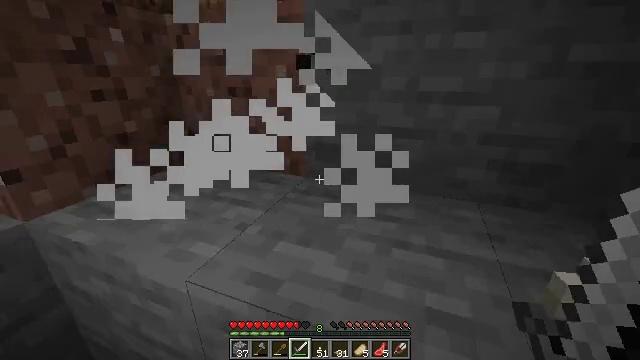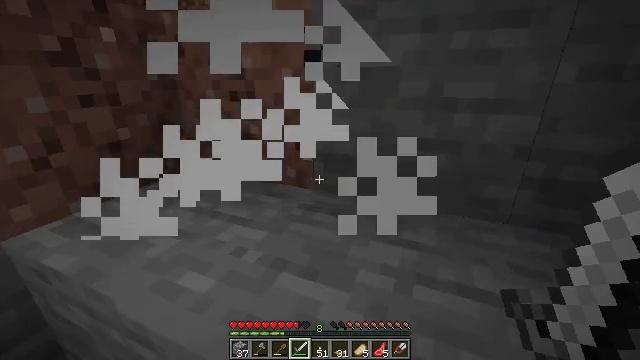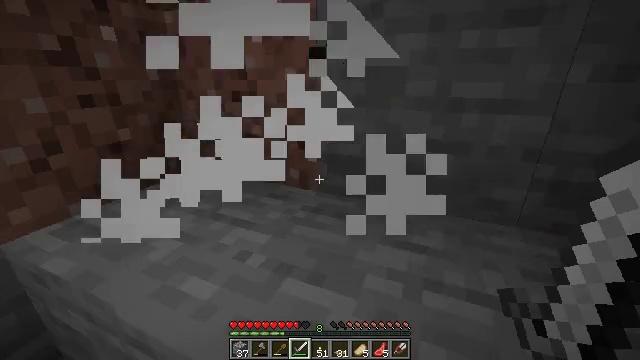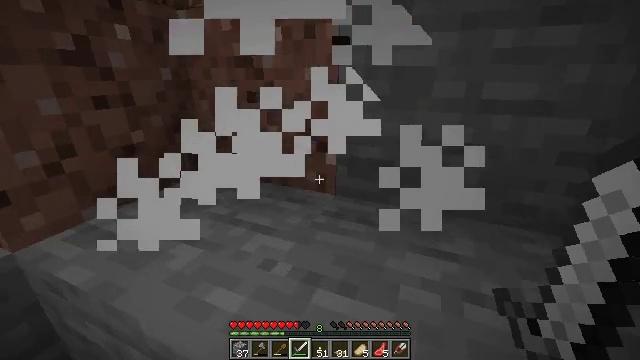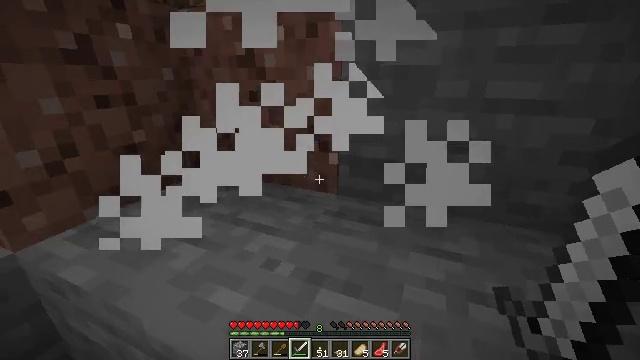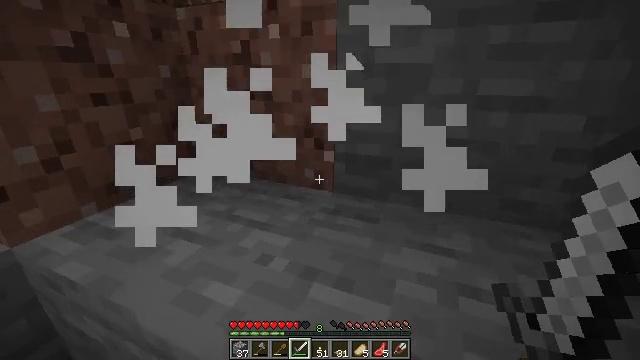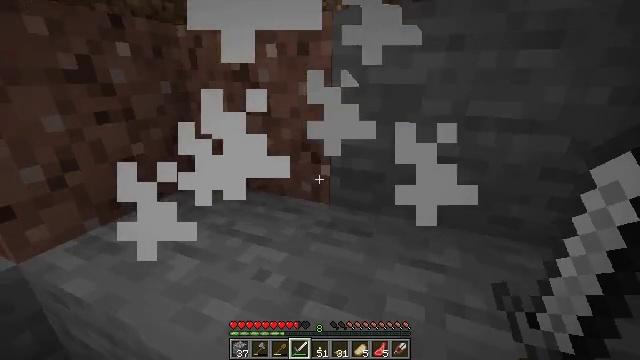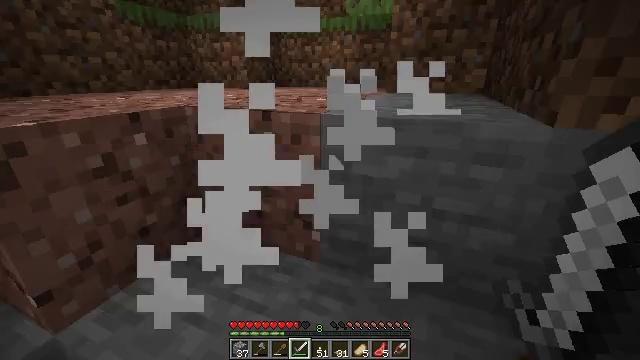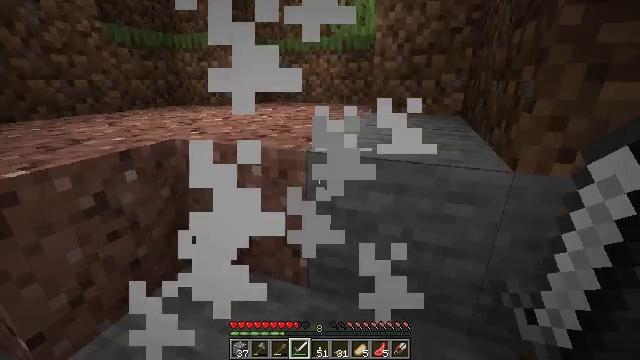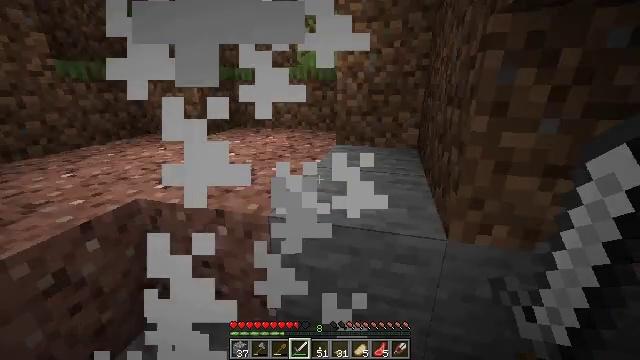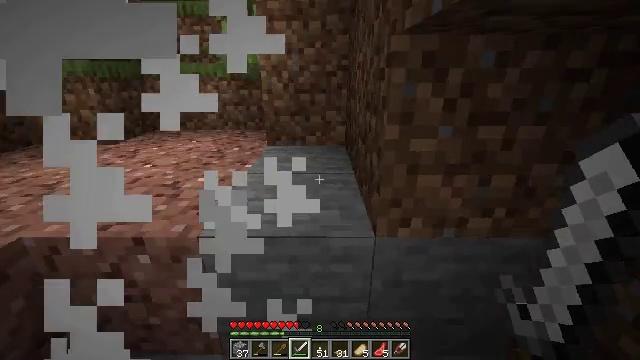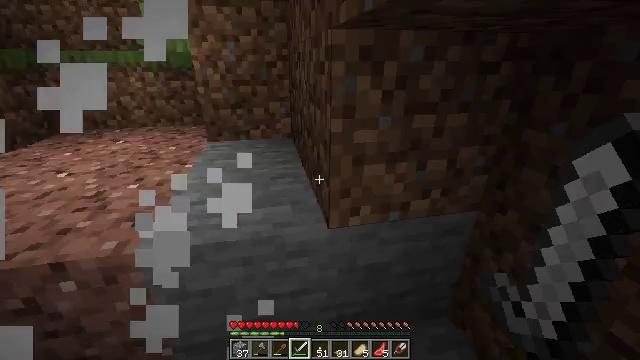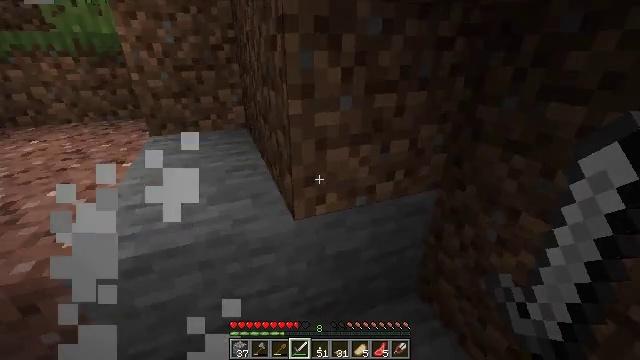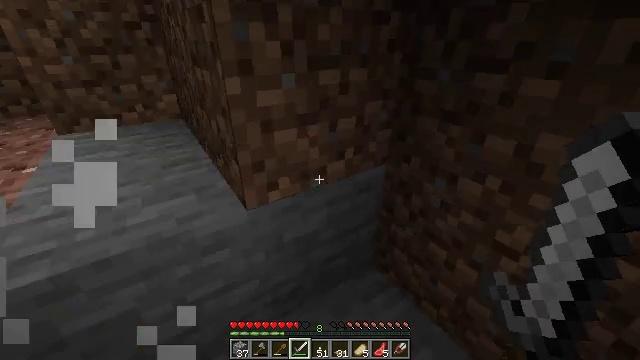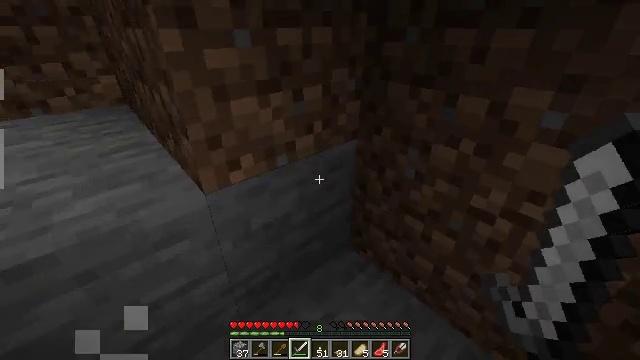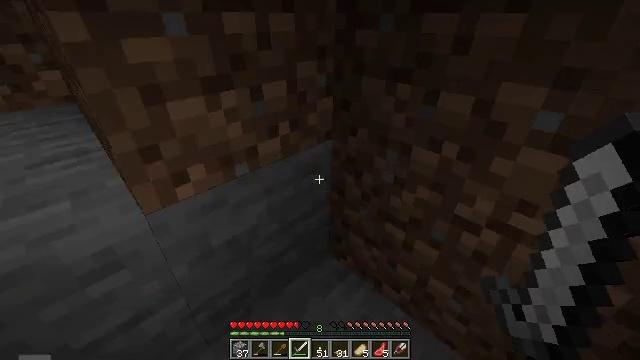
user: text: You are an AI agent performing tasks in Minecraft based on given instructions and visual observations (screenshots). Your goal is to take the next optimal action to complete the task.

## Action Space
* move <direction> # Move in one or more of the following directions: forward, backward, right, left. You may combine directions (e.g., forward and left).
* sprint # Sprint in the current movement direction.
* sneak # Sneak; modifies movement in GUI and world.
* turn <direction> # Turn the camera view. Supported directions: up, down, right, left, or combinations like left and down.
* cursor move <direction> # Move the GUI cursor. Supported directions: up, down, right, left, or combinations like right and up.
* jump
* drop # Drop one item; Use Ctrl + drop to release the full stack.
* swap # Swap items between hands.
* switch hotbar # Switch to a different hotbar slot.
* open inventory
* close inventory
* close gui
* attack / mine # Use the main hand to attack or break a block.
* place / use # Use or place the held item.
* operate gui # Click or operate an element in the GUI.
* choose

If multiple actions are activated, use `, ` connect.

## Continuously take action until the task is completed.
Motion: motion action
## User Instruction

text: Cook sand in a furnace to get glass.
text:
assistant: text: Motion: move forward, turn left
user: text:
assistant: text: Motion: move forward
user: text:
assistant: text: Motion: move forward
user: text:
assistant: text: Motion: move forward and move right
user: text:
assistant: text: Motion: move forward and move right
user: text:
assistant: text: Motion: move forward and move right, jump
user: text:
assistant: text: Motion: move forward and move right, jump
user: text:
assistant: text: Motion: move forward and move right, turn right, jump
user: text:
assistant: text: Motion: move forward and move right, turn right, jump
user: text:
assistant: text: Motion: move forward and move right, turn right and down
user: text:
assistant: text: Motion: move forward and move right, turn right and down
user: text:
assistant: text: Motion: move forward and move right, turn right and down
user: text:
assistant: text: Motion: move forward and move right, turn right and down
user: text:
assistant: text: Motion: move forward and move right, turn right and down
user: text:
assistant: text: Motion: move forward and move right, turn right and down
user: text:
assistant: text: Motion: move forward, turn right and down
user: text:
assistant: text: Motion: move forward
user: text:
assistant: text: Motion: move forward
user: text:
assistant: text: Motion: move forward
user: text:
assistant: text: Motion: move forward, turn left and down
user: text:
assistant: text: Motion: move forward, turn left and down
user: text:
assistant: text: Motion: move forward, turn left and down
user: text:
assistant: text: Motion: move forward, turn left and up
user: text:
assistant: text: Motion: turn left and up
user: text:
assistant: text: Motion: turn left and up
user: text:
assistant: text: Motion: turn left and up
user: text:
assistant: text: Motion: no_op
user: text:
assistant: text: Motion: move forward
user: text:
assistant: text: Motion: move forward, turn right
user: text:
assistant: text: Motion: move forward, turn right